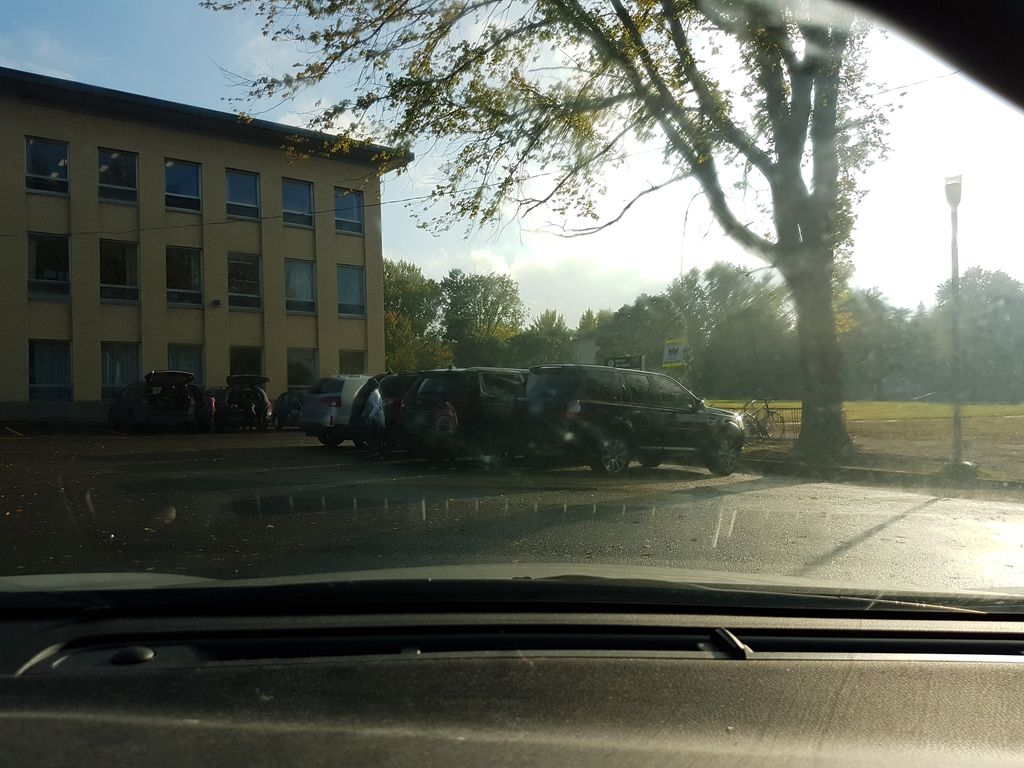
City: quebec_city